Interaction volume radius: 10 \u00c5
Interaction volume height: 10 \u00c5
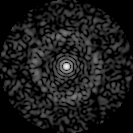
Disorder parameter: 0.8066